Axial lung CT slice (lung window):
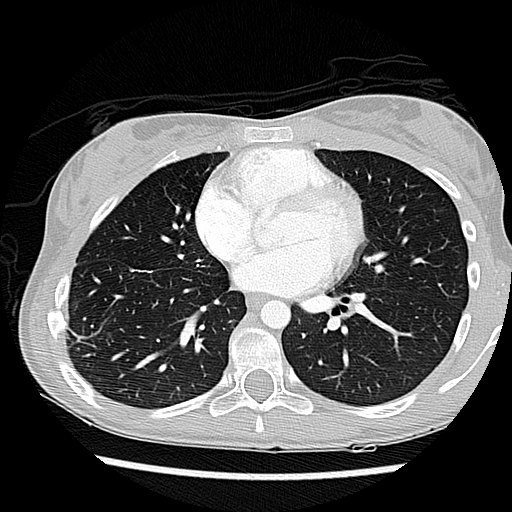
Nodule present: no